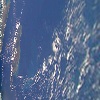
Label: water